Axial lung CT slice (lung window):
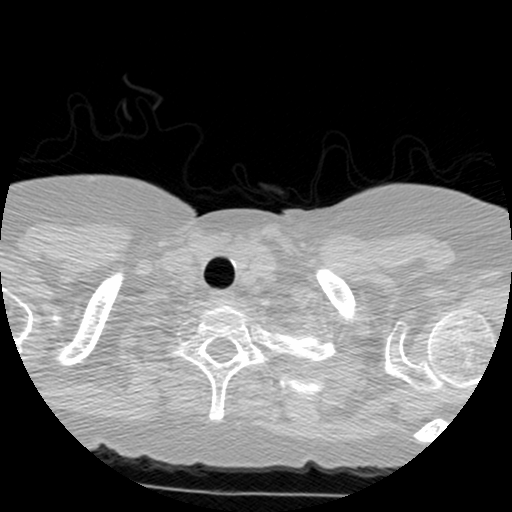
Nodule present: no